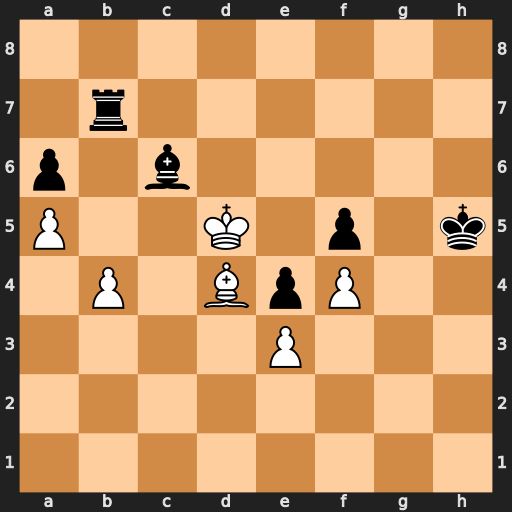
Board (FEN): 8/1r6/p1b5/P2K1p1k/1P1BpP2/4P3/8/8
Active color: w
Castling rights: -
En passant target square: -
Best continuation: Kxc6 Rxb4 Bb6 Rb1 Kb7